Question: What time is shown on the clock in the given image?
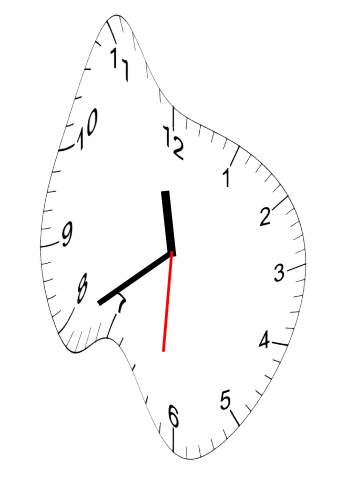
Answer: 11:39:31